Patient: sex F, age 38
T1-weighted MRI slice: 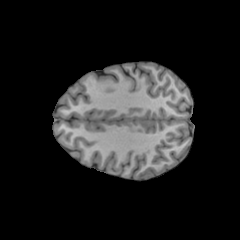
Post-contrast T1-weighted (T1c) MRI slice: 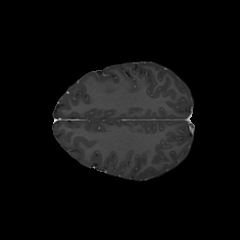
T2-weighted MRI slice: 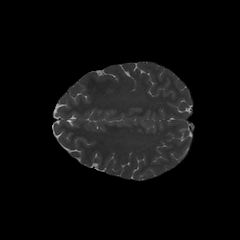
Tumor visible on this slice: no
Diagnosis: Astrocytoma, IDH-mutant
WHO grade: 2